Question: I need some guidance for a database design around a project management system. My question is mainly around how should I design the columns or tables for functionality around the various Roles.
The system will have several users in a Users table and the following roles in Roles table
The various entities involved are Users, Roles, UserRoleMapping, Company, Projects
- - - -
I am looking for a good db design that would translate well to an Entity Framework model.
This is the approach I have thought of and would appreciate any feedback:
Use default ASP.NET Membership that would provide Users, Roles, UserRoleMapping functionality.
Then, using the base Users table from Membership and creating Role specific tables to store various users: Employees, CompanyAdmins, Supervisors

Also, on another note - do you think the way I have connected Project, Tasks and Employees is correct?
Thanks.
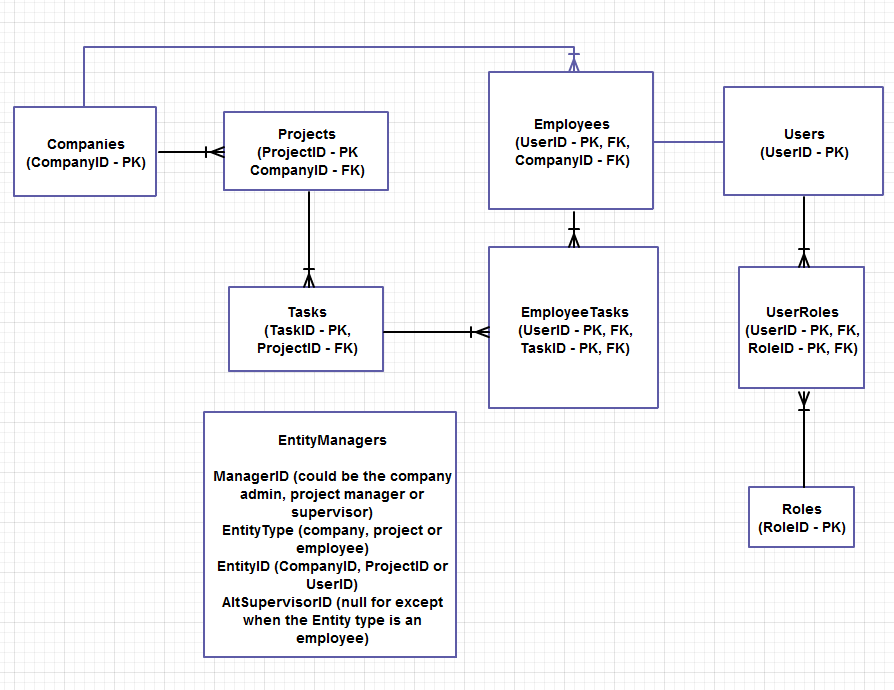
Answer: How big could the employee table get? In their role as administrator, supervisor or manager, all of those are employees (they may or may not have a supervisor though). Can an employee be assigned to several projects? Can an employee be assigned multiple projects? In my case, an employ could be assigned to only one project at a time (or in the case of certain employees, none). This allowed me to modify a basic employee object like so:
EmpID
[Employee info]
SupervisorID (can be null and is an employee_id)
AlternateSupervisorID (can be null and is an employee_id)|Project_ID (can be null) and is a FK
only other object is project with a PK of project_id.